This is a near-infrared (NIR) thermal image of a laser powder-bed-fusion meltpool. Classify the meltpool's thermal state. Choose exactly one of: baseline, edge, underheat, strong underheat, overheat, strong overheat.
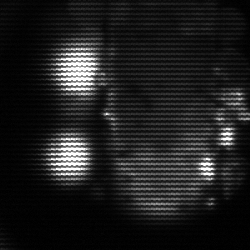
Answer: strong underheat